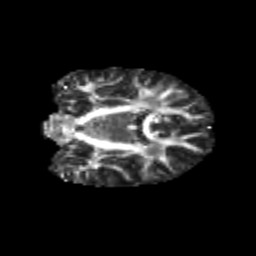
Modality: FA
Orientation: coronal
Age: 10
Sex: female
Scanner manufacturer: siemens
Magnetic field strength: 3 T
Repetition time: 3.8 s
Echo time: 0.07 s